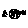
Label: moon